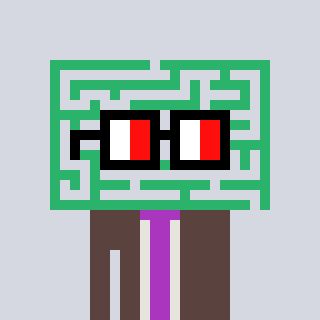
a pixel art character with square glasses with black frames and red eyes, a maze-shaped head and a darkbrown-colored body on a cool background